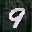
Label: 9